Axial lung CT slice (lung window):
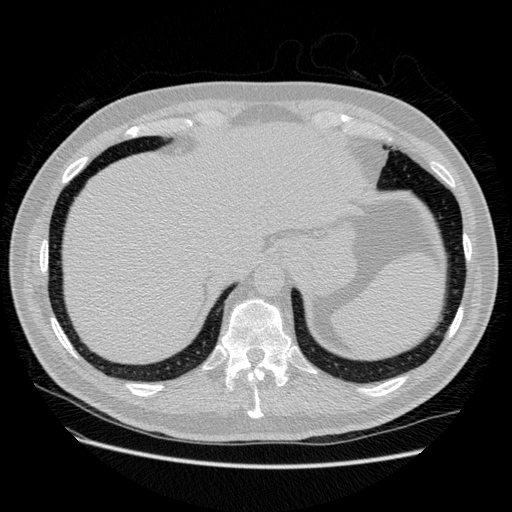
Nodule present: no